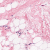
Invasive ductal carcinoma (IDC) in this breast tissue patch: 0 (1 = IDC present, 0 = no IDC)